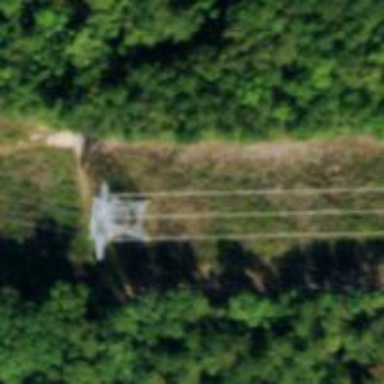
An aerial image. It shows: Lattice structure tower.